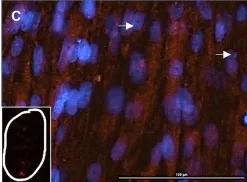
Immunofluorescence Staining of SMN in Fibroblasts and Quantification of Nuclear Gems. Patient 2. The arrow denotes gems. X20 magnification. Bar = 100 uM. Inset with representative SMN staining (red) of single nuclei.
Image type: pathology (immunostaining)